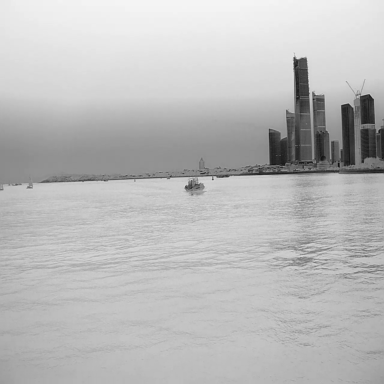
There are five objects shown in the infrared image, including a container_ship, two bulk_carriers, and two sailboats.